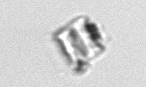
Label: Bacillariophyceae_morphotype1